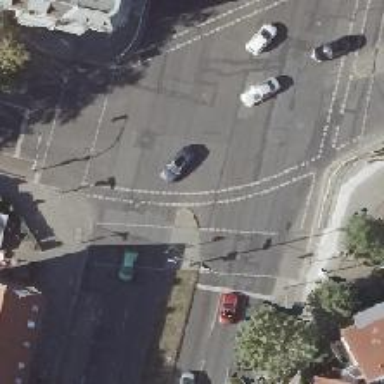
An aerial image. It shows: Crossing with traffic signals.